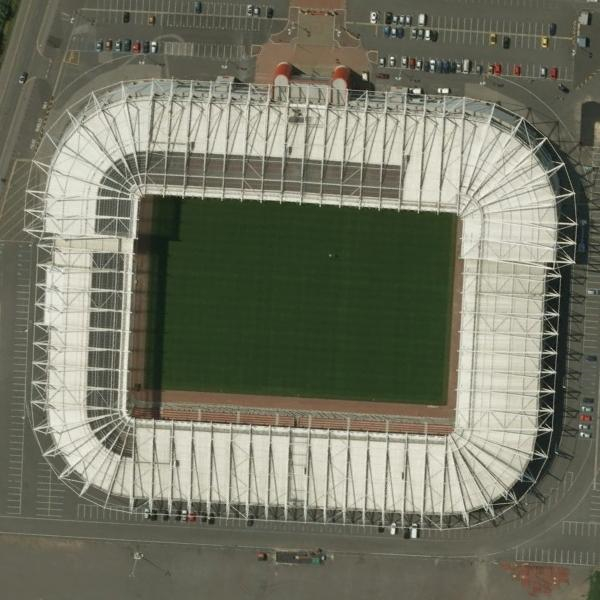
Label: Stadium